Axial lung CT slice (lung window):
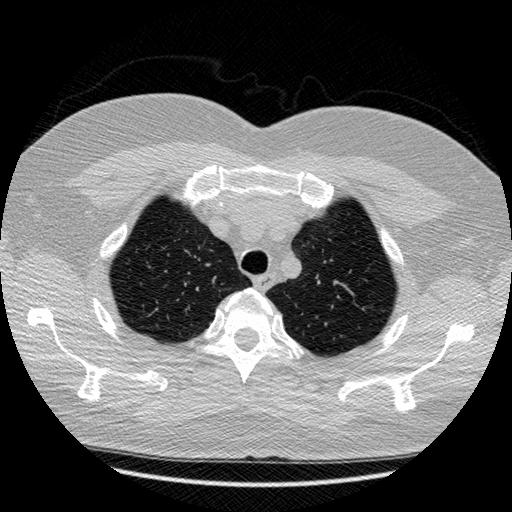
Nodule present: no